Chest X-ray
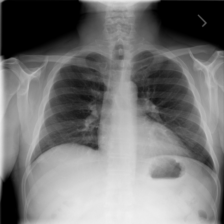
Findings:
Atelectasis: negative
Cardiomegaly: negative
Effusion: negative
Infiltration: negative
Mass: negative
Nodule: negative
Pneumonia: negative
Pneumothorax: negative
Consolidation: negative
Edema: negative
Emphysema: negative
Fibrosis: negative
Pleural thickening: negative
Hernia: negative